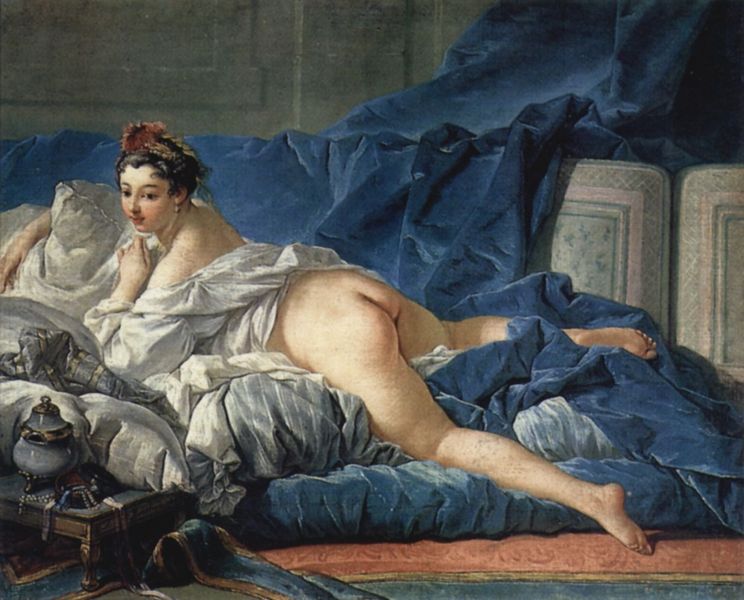
Titel: Odaliske
Künstler: François Boucher
Standort: Paris
Institution: Musée du Louvre
Schlagwörter: akt, blau, fuß, gemälde, hand, haut, kopf, nackt, umhang, weiß, mädchen, frankreich, frau, frisur, grau, hut, licht, mund, nase, ohr, ohrring, paris, raum, rücken, schmuck, tisch, zimmer, blick, dame, rot, tuch, schleife, teppich, hemd, wand, augen, barock, falten, samt, tablett, bild, hände, innenraum, porträt, vorhang, öl, boden, auge, haare, interieur, kelch, pose, stoff, tücher, decke, nachthemd, ohrringe, england, ohren, perlen, rokoko, rosa, schultern, seide, kanne, vase, beine, topf, bein, füße, gesäß, hintern, rückenansicht, wangen, wellen, lasziv, liegen, nachmittag, kette, hof, hocker, schemel, querformat, kissen, dick, polster, draperie, bett, schlafzimmer, tischchen, bauch, faltenwurf, nackte, erotik, gemach, liegend, matratze, schenkel, wade, zehen, entblößt, satin, nacktheit, deckel, dose, gefäss, porzellan, arsch, popo, rückenakt, traum, sex, zeh, drapiert, bettzeug, konkubine, verführung, muskel, schwül, watteau, balu, samtvorhang, samowar, teppisch, weich, louvre, geliebte, kopfschmuck, odaliske, nachttisch, ros, beistelltisch, kessel, lager, lüstern, hinterteil, räkeln, boudoir, han, pompadour, marineblau, boucher, fragonard, fragonnard, koketterie, haartuch, schmuckkästchen, nackedei, aufreizend, samovar, teppic, kurtisane, porno, pornographie, liegender akt, maitresse, füé, mätresse, zerwühlt, porzelann, ferdinand boucher, fragorand, frances, königsblau, mätress, jungfräulich, po, nasemund, deckelgefäß, blau lasziv